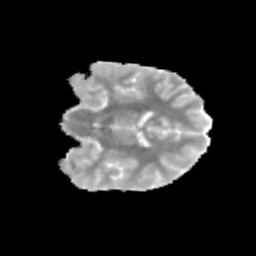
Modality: MD
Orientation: coronal
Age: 10
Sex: male
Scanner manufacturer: siemens
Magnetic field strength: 3 T
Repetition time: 3.8 s
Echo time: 0.07 s